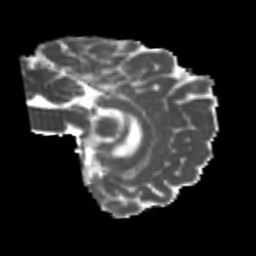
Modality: MD
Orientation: sagittal
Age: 20
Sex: female
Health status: healthy
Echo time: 0.074 s